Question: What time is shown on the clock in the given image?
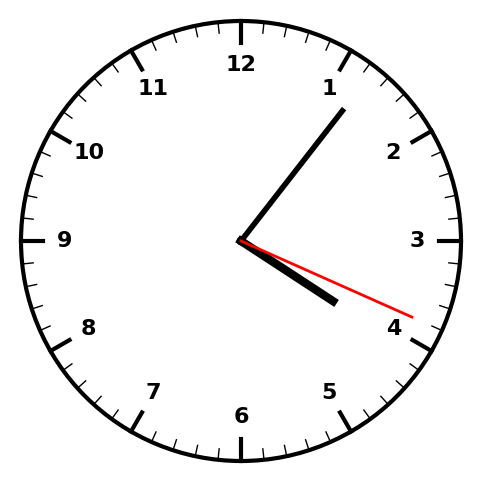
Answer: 04:06:19